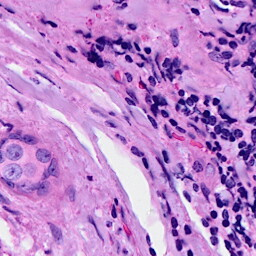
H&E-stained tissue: Breast